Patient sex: F
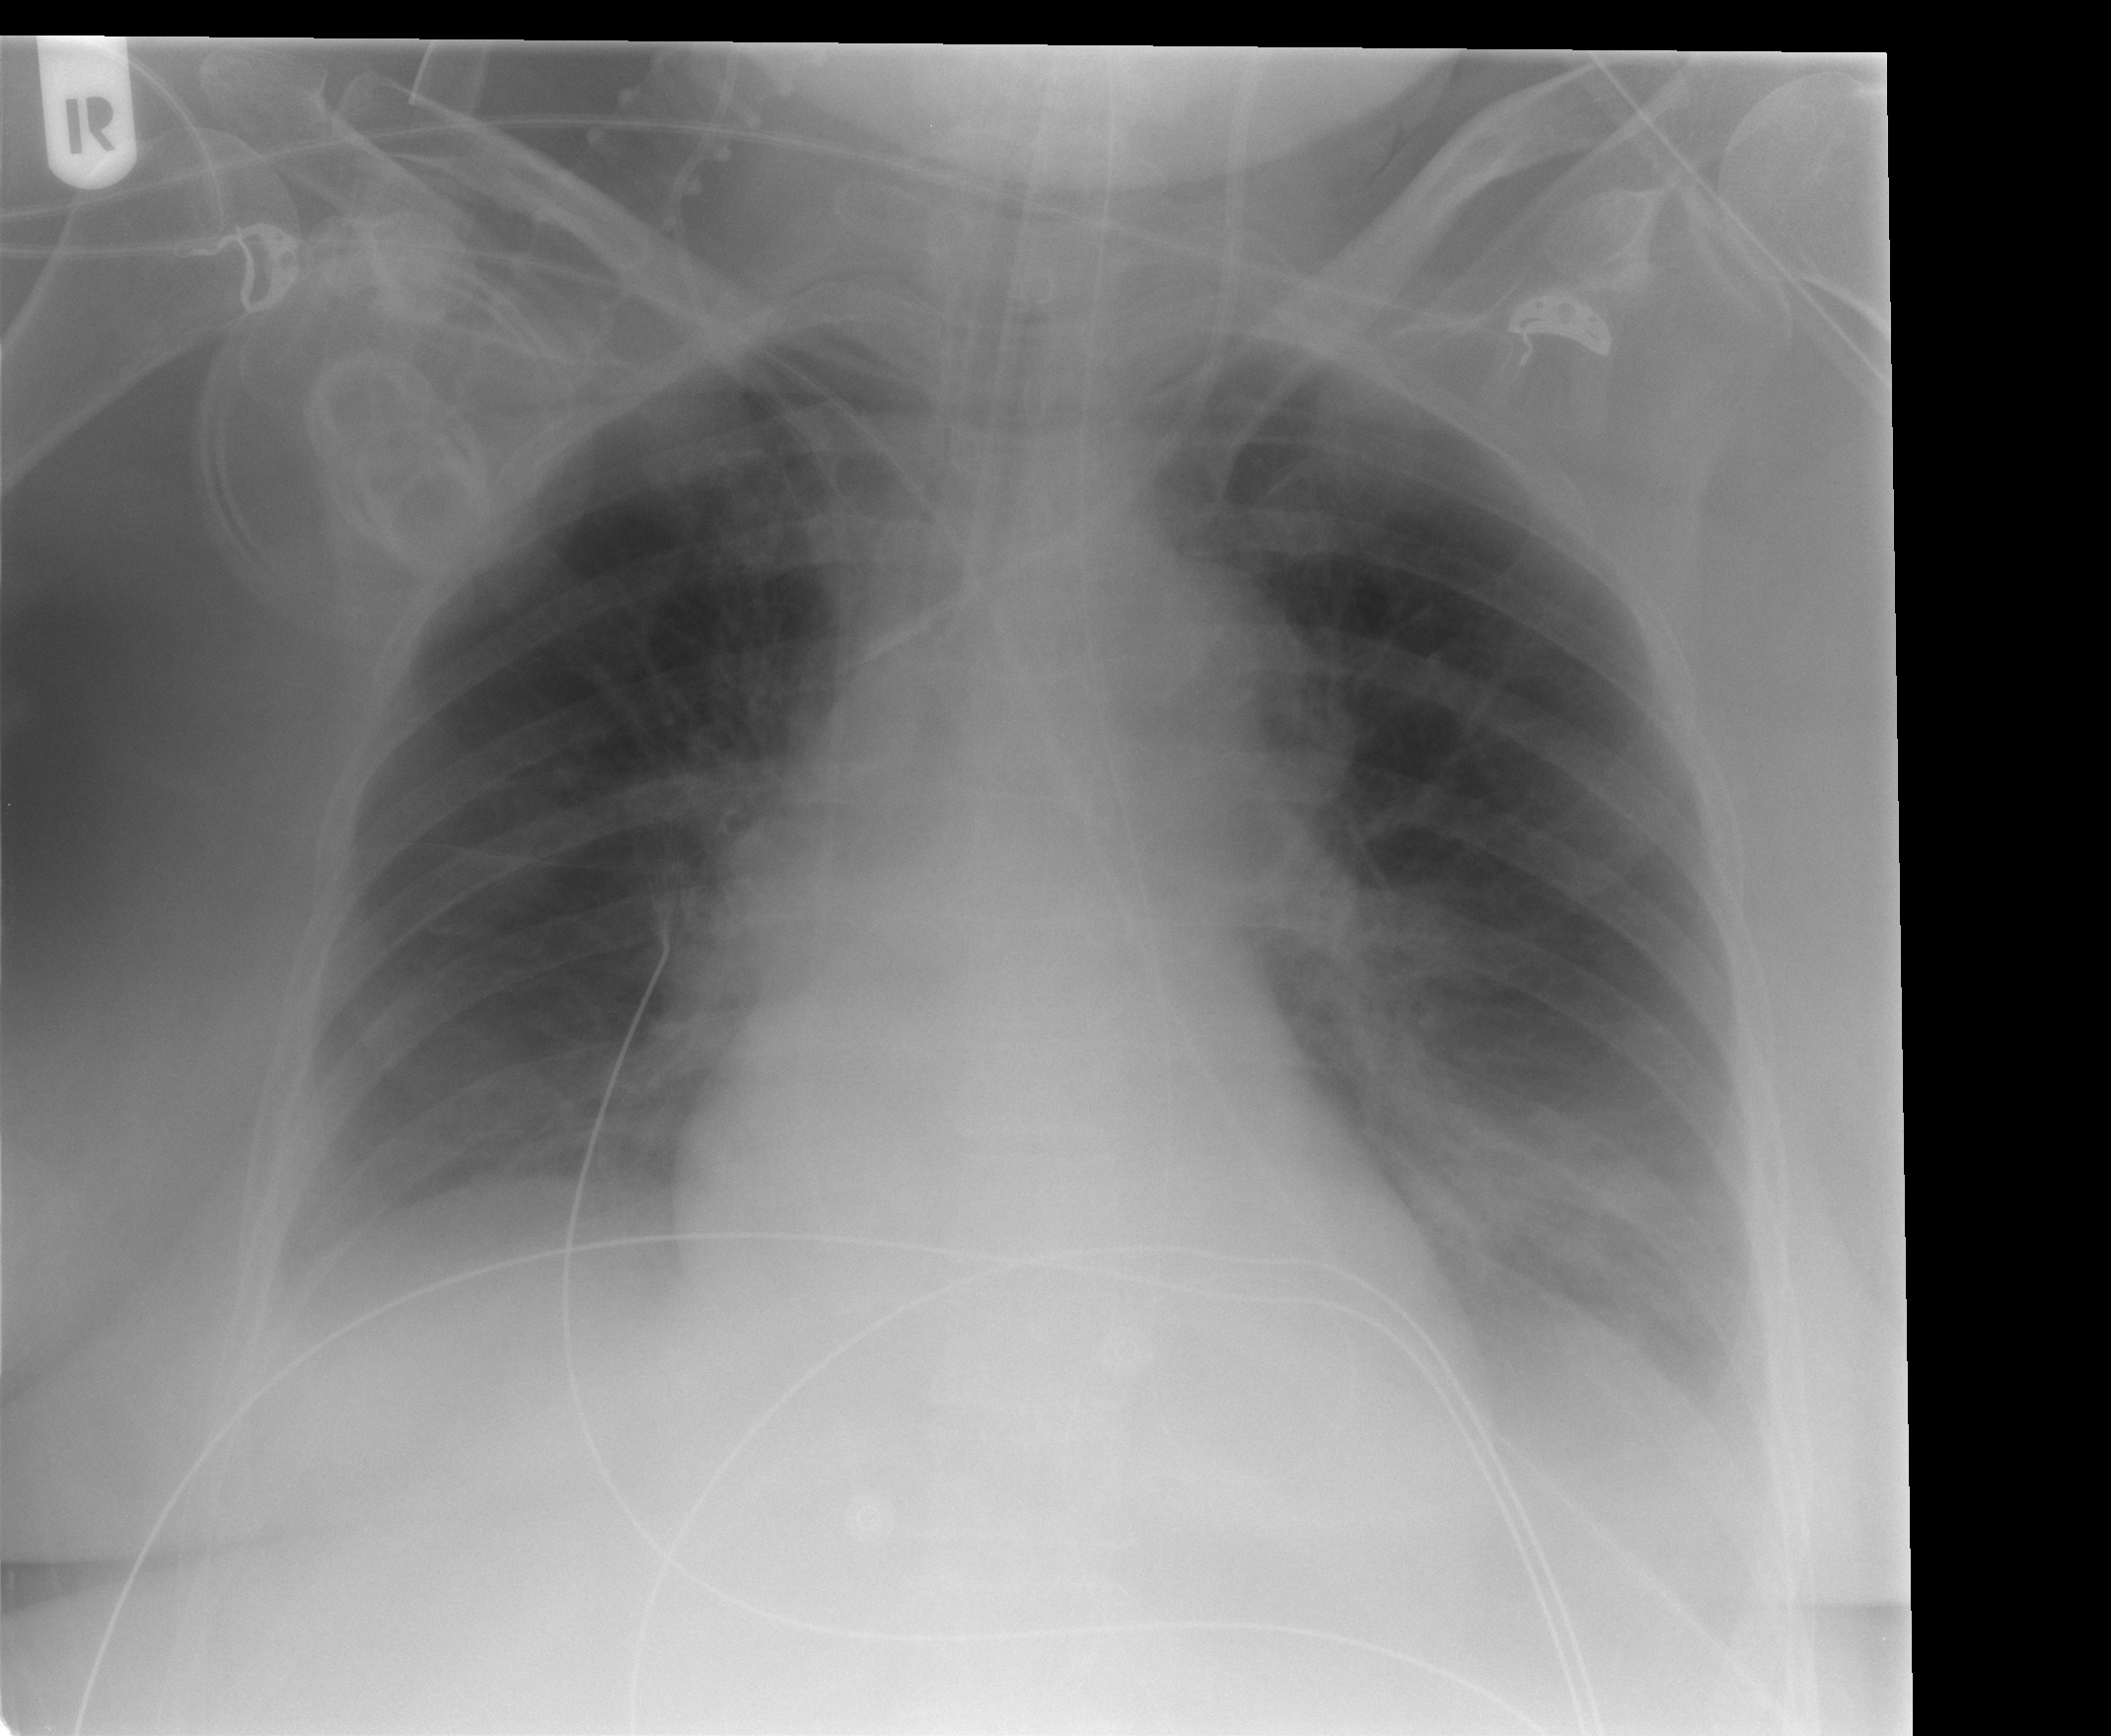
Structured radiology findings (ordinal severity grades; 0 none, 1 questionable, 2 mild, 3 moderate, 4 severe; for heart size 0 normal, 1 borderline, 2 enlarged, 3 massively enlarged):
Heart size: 1
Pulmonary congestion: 0
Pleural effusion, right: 0
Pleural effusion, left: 0
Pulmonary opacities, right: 0
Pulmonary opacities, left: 2
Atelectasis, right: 0
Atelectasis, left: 2